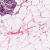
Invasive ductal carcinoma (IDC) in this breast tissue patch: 0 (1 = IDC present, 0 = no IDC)